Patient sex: M
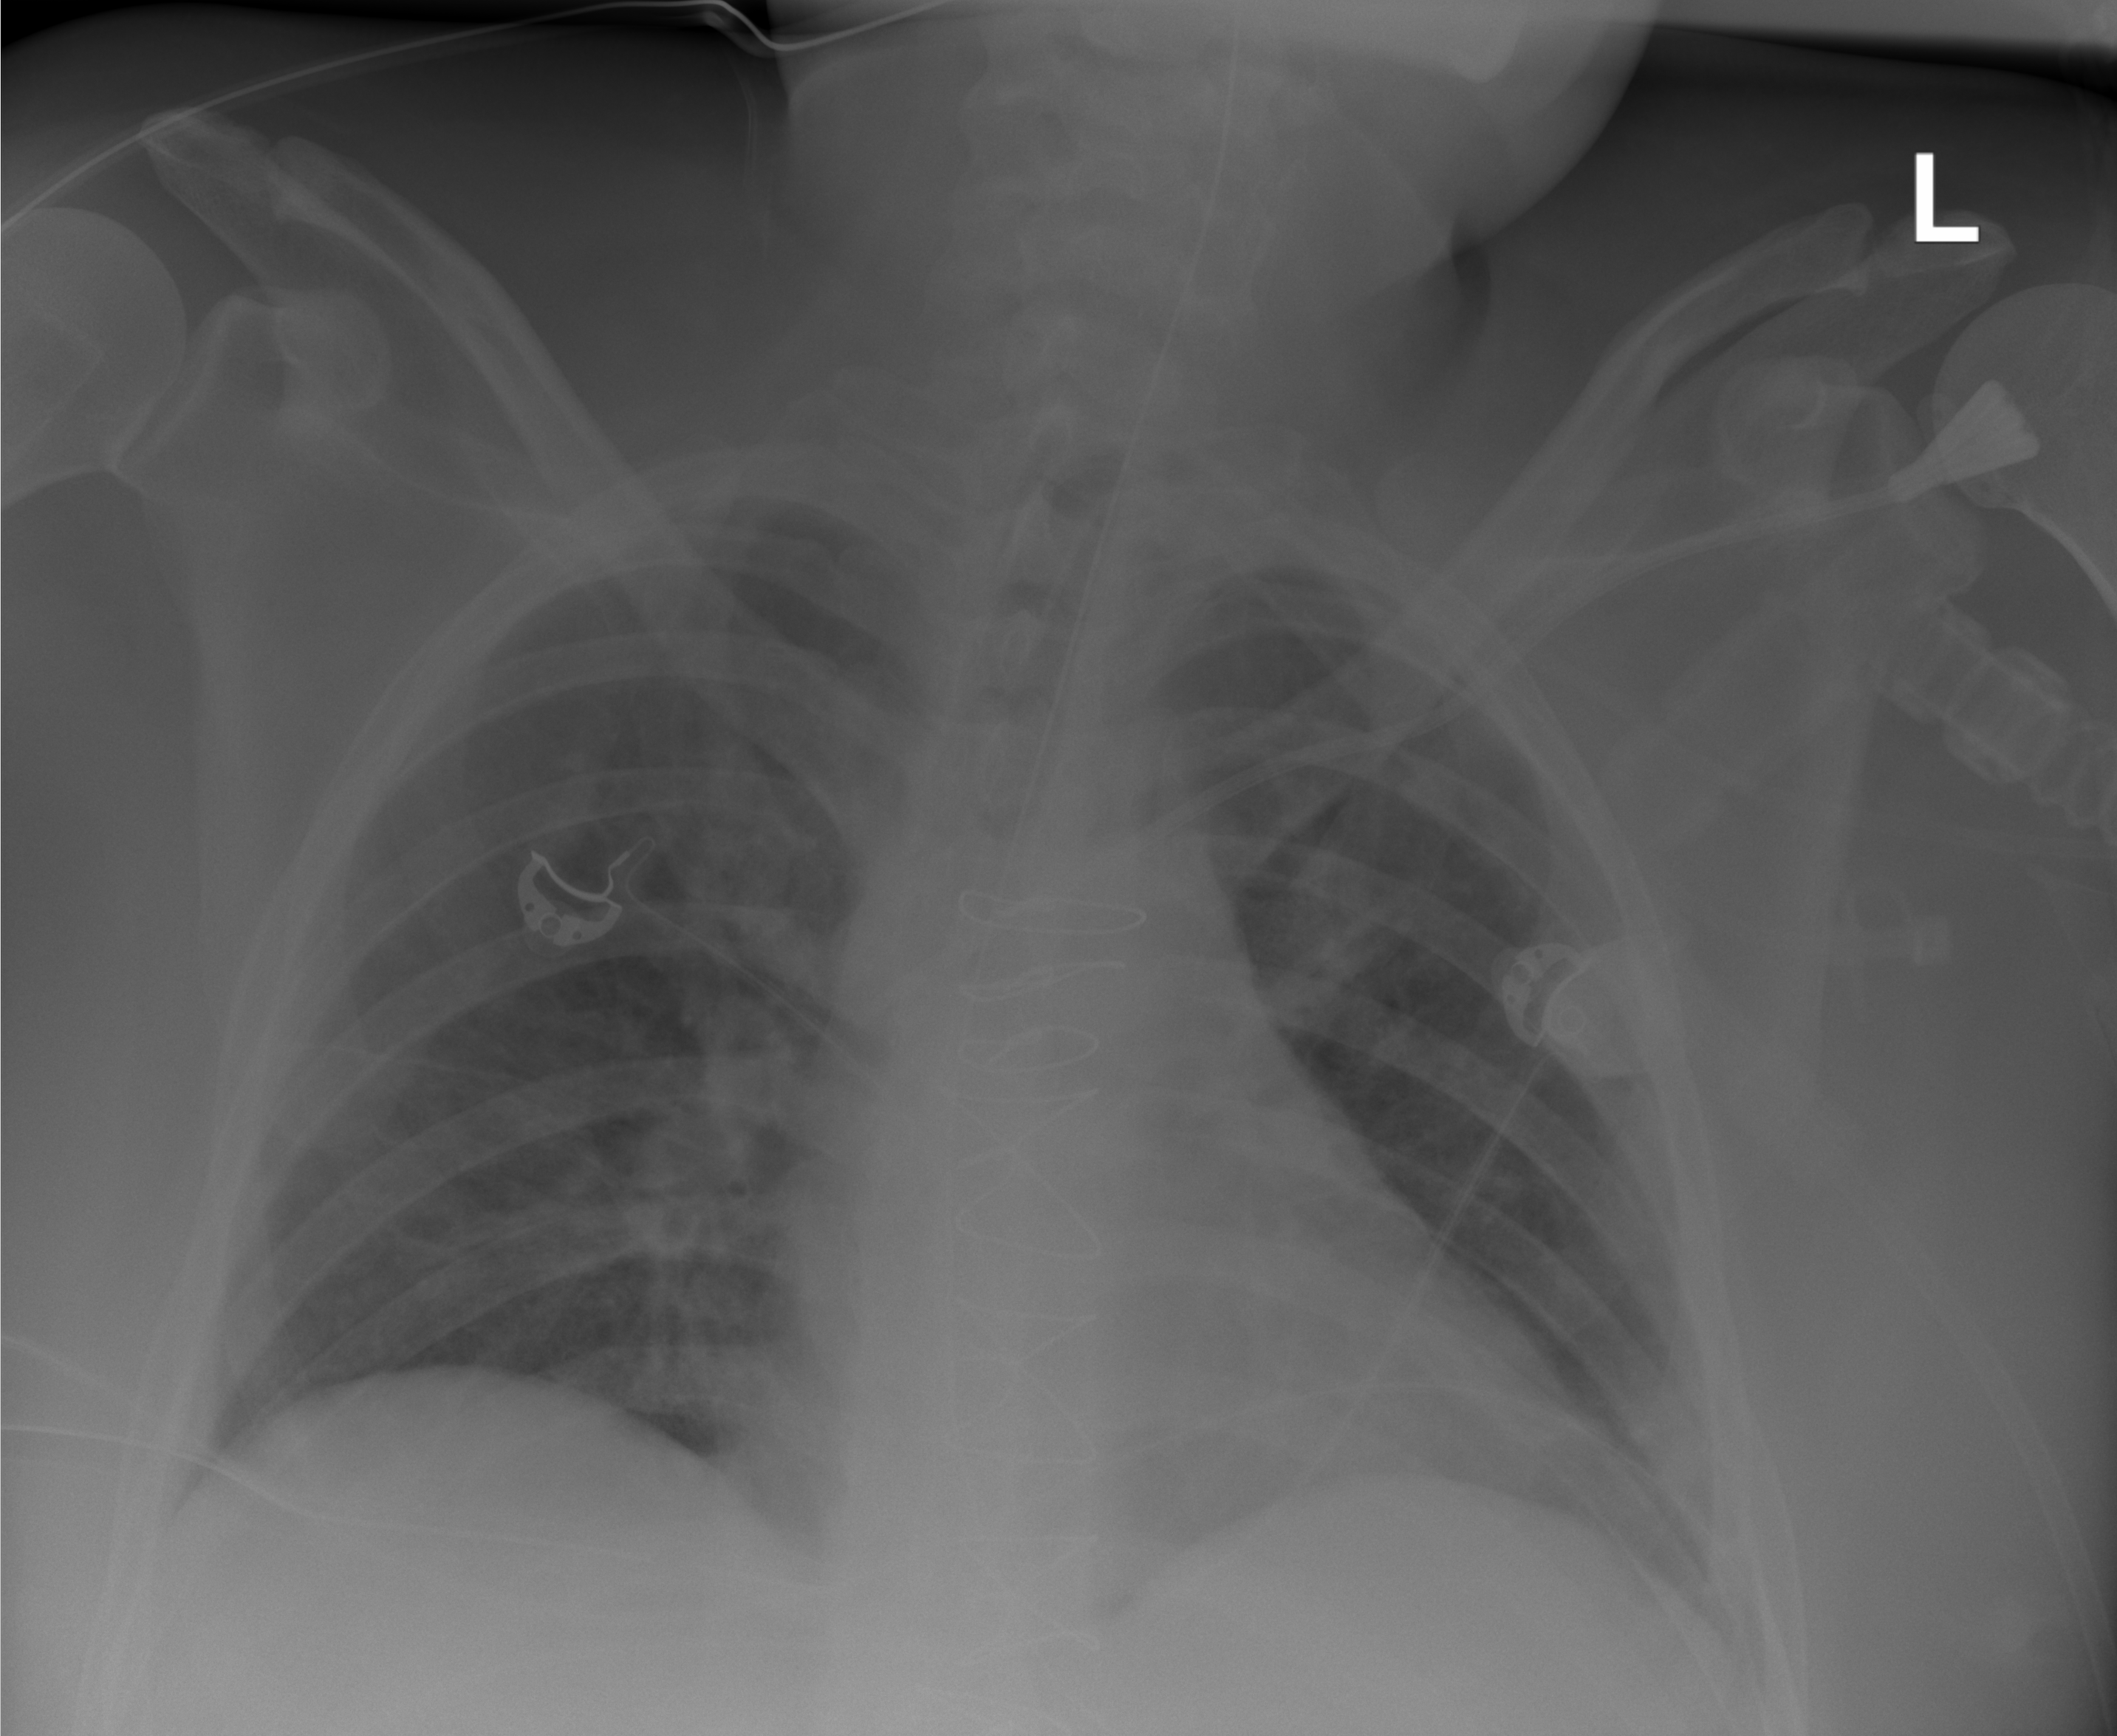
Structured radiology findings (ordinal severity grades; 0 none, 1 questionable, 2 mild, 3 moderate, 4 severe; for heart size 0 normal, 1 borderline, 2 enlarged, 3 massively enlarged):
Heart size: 1
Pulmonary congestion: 2
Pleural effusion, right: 0
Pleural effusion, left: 0
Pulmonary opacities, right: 1
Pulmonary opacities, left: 0
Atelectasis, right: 2
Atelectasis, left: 2